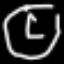
Label: clock